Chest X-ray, PA view. Patient: 57 years old, sex F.
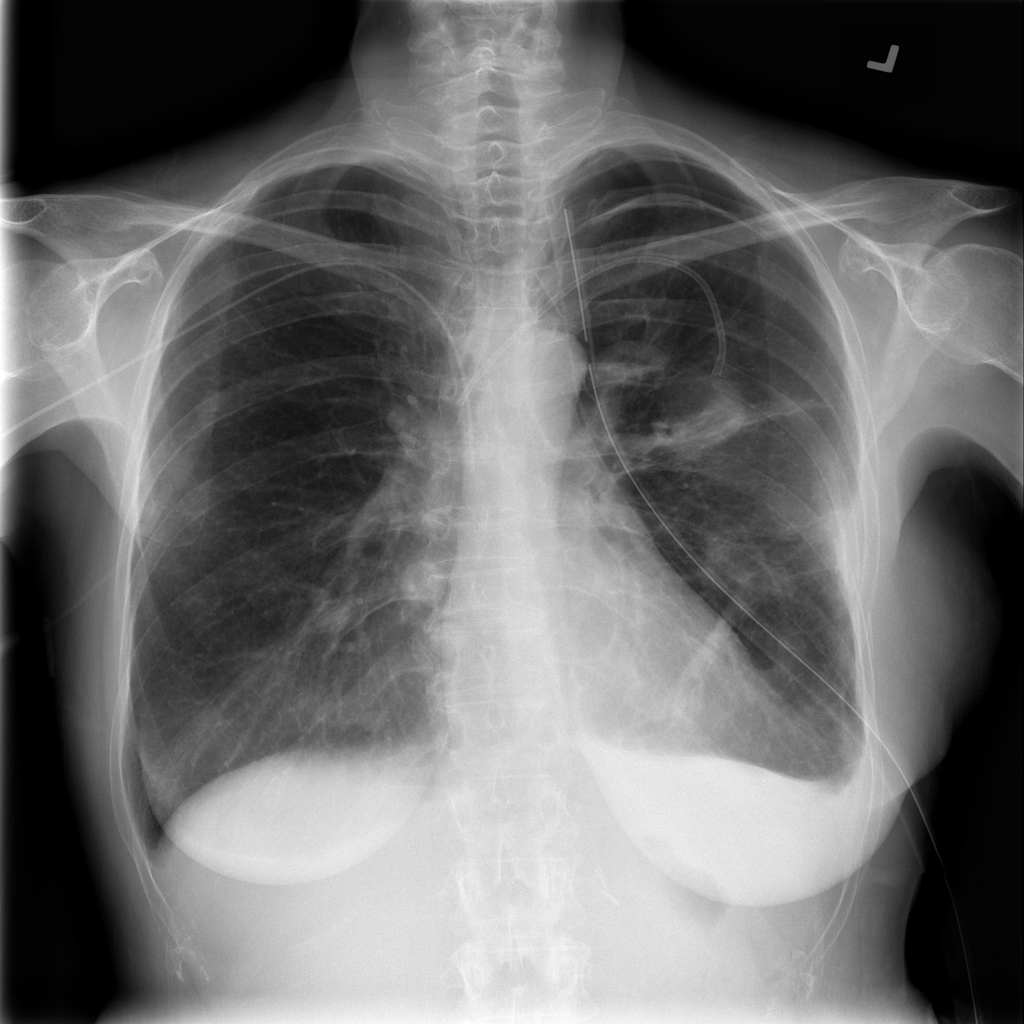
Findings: Pneumothorax